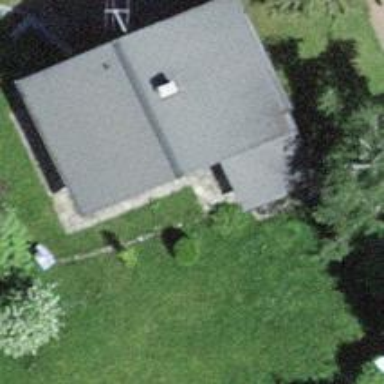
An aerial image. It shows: Simple house.